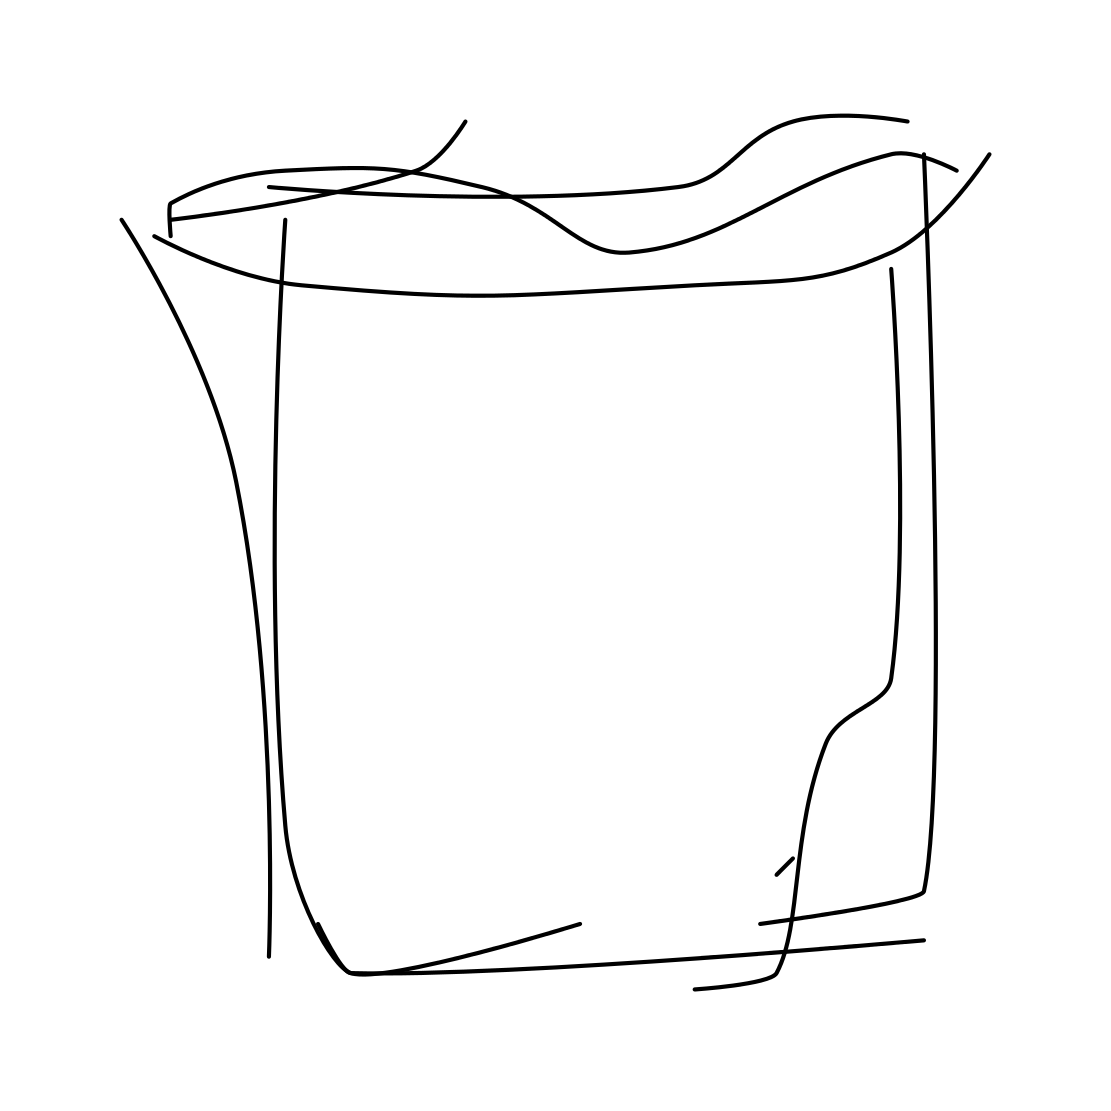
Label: tooth